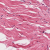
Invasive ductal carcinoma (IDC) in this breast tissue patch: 0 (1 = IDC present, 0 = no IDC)